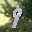
Label: 9